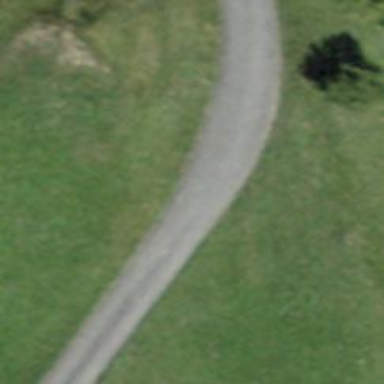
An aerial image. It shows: Paved track with grade1 quality.